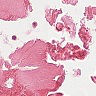
Metastatic tissue present: no